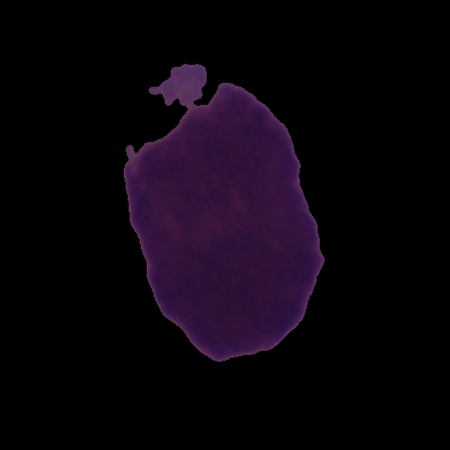
Label: cancer